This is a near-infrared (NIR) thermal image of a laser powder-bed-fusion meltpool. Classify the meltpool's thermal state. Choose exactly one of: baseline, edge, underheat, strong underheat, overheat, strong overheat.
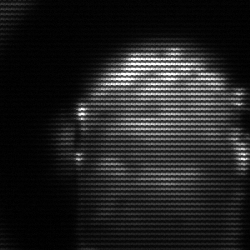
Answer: baseline